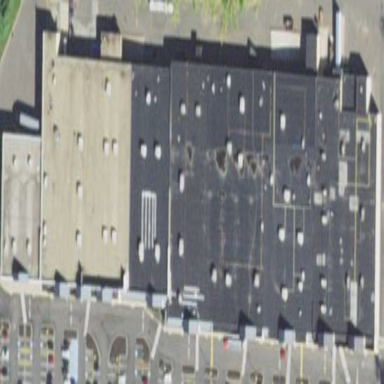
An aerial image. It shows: Retail building.